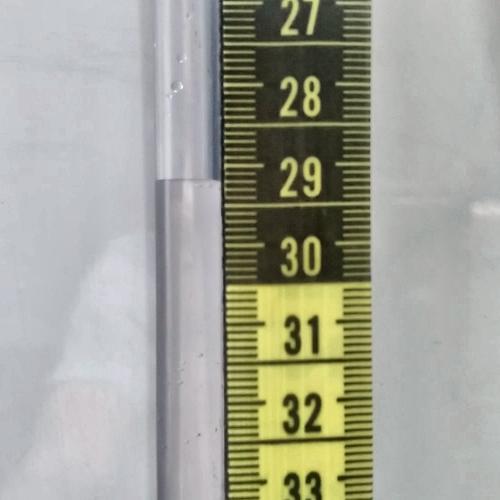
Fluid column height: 29.2 cm